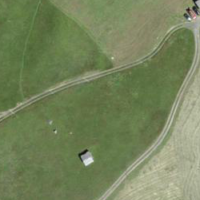
EUNIS habitat code: 26
Species observed at this site:
Eryngium alpinum